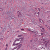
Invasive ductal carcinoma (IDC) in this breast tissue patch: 1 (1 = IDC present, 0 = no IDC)